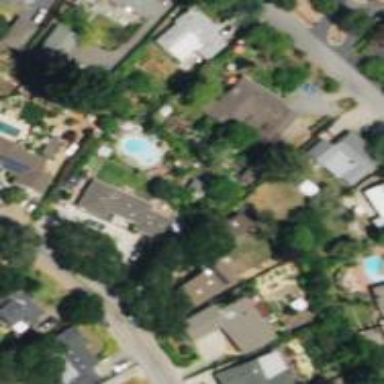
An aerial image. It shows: Swimming pool located in leisure land.